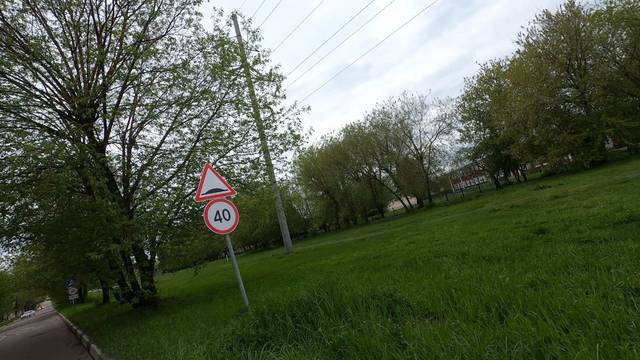
Region: Russia
Coordinates: 55.078, 38.797